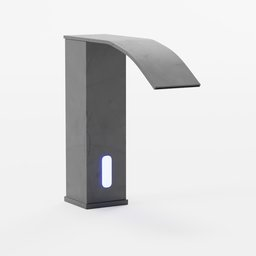
Label: appliances